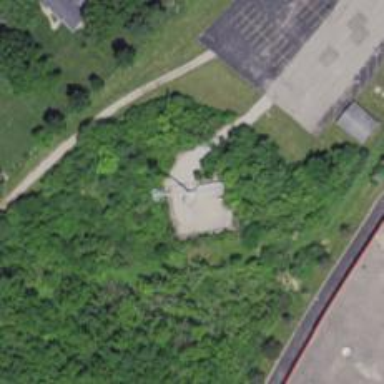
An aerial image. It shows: Mast structure.